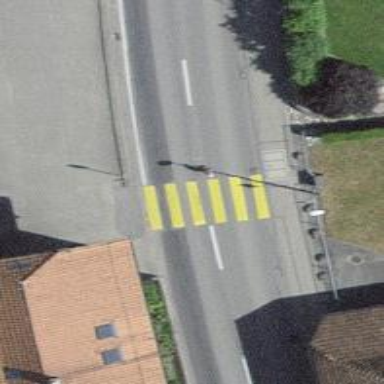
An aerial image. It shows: Zebra crossing on the road.